Field crop: maize
Growth stage: 1
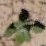
Species: chenopodium